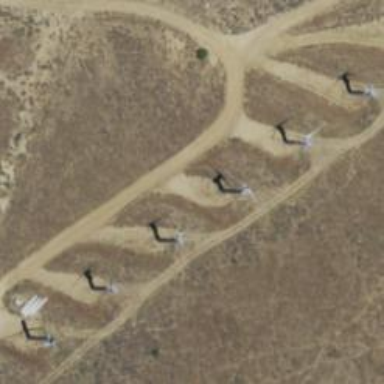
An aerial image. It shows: Wind power generator utilizing wind turbines.